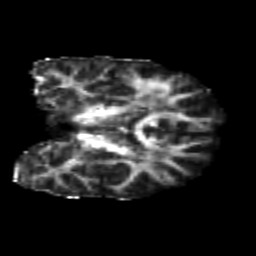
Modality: FA
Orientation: coronal
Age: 20
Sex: female
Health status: healthy
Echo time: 0.074 s